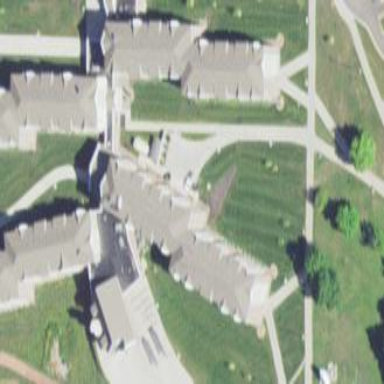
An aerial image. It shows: Dormitory building with gabled roof.